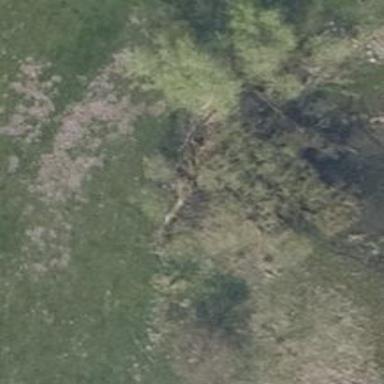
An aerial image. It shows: Patch of scrub vegetation.